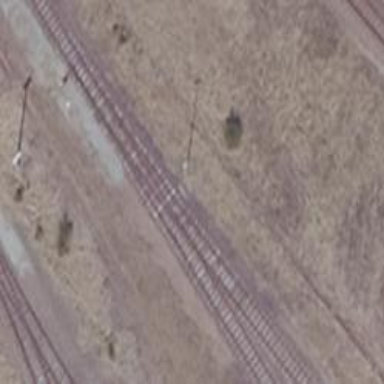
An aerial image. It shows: Railway switch.